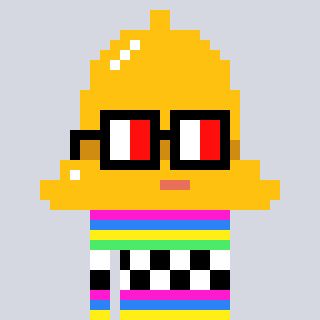
a pixel art character with square glasses with black frames and red eyes, a bell-shaped head and a rust-colored body on a cool background